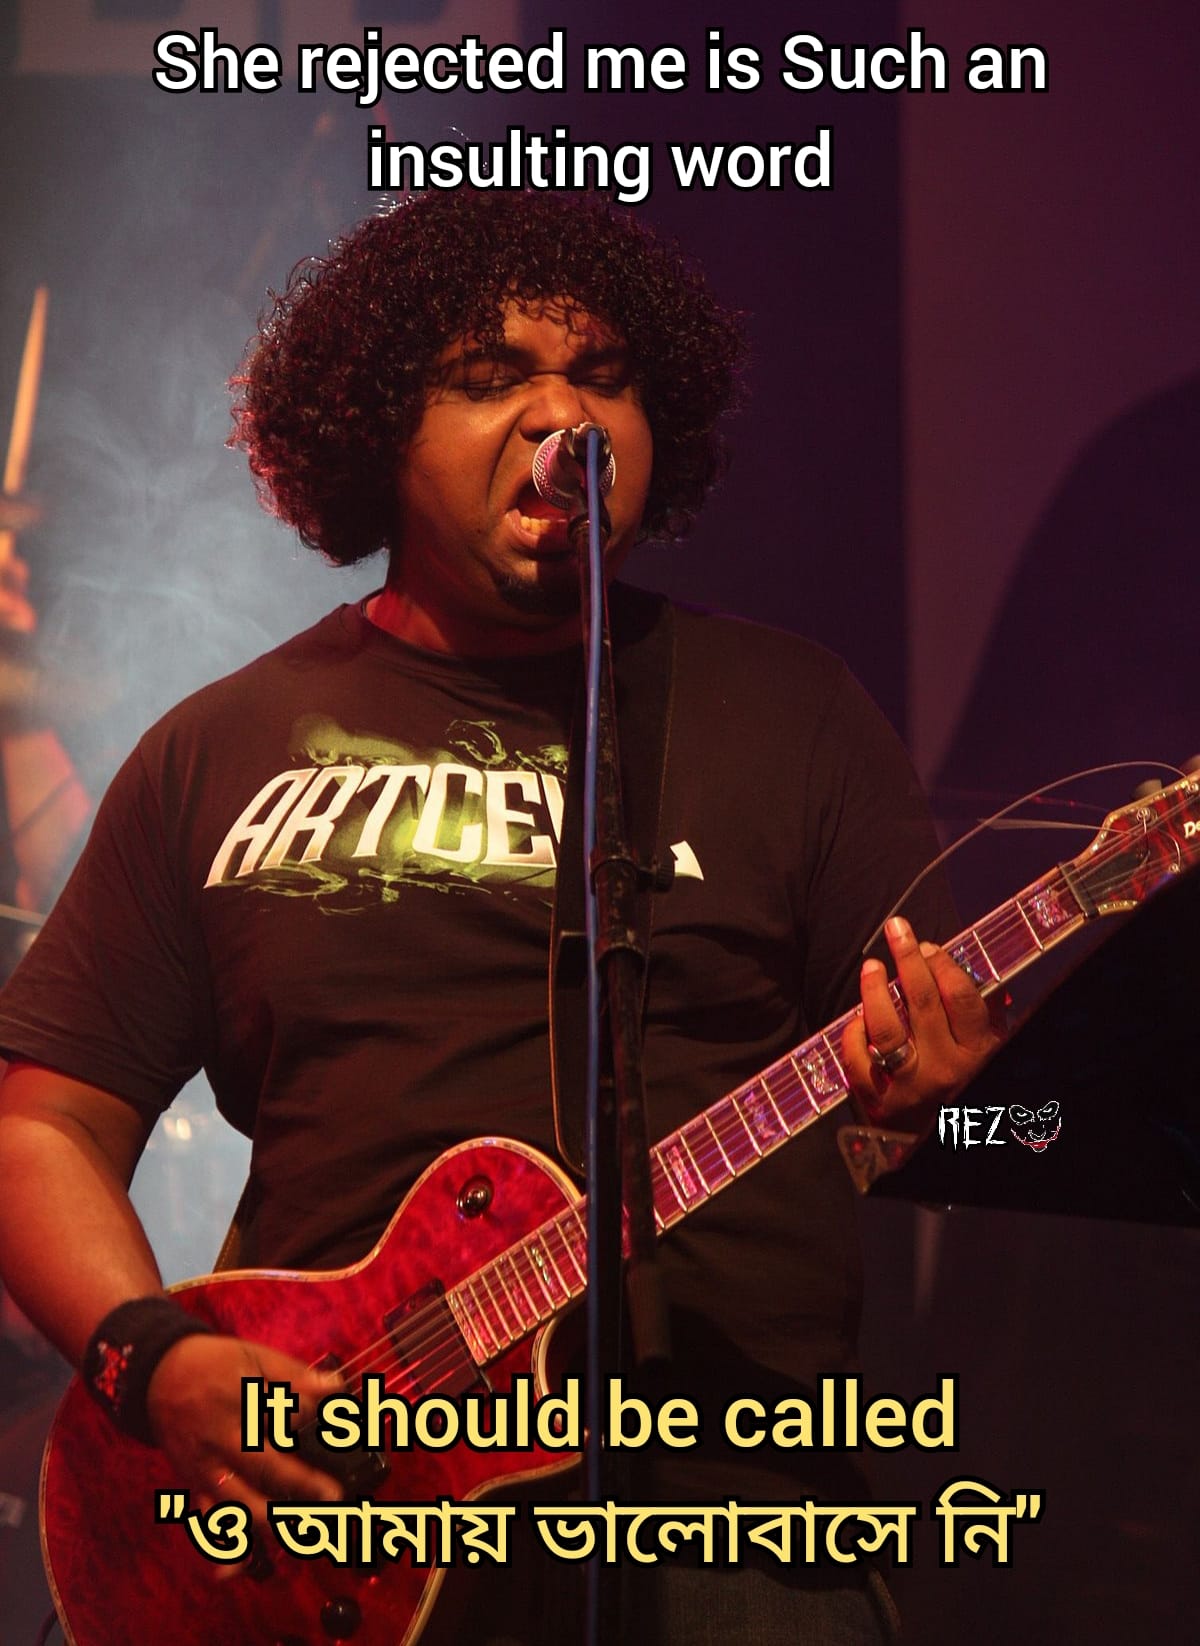
Caption: She rejected me is Such an insulting word  It should be called  " ও আমায় ভালোবাসে নি "
Label: non-hate